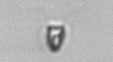
Label: Pyramimonas